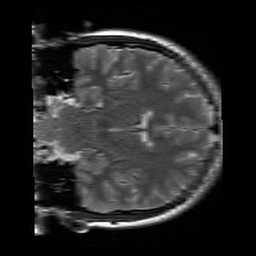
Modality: T2w
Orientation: coronal
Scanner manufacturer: siemens
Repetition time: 3.9 s
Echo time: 0.076 s